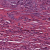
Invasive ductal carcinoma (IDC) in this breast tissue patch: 1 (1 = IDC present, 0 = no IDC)